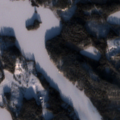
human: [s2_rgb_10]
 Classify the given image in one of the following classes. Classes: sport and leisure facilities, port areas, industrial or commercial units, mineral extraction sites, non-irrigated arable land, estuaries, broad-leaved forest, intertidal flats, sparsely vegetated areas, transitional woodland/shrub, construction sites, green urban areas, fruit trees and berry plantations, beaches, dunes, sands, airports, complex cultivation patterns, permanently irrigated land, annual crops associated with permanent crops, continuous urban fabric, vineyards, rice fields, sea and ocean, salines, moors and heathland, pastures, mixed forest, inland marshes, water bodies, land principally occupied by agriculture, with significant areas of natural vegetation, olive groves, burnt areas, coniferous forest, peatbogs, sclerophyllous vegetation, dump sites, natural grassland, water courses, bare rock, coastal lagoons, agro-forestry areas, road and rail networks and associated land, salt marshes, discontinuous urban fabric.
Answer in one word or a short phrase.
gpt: coniferous forest, mixed forest, water bodies